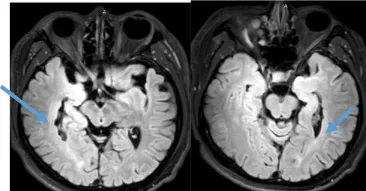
(B) T2 Flair of MRI showing asymmetry bilateral periventricular heterotopia and overlying polymicrogyria.
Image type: radiology (mri)